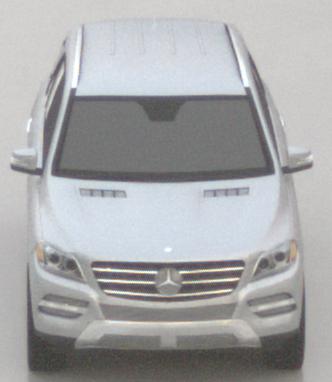
Make: Mercedes-Benz
Model: ML 350
Detailed model: M-Class (166)
Model produced from: 2011/11
Model produced until: 2014/10
Doors: 5
Color: white
Road condition: wet road
Daytime: sunrise or sunset
Contrast: low contrast